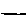
Label: line